Question: How would I create an HTML layout that has a fixed toolbar at the top, a fixed toolbar at the bottom - and a single centered DIV (centered, vertically and horizontally). Also, I'm trying to get the centered DIV to be responsive, when user resizes window.
I've included a mockup/screenshot:

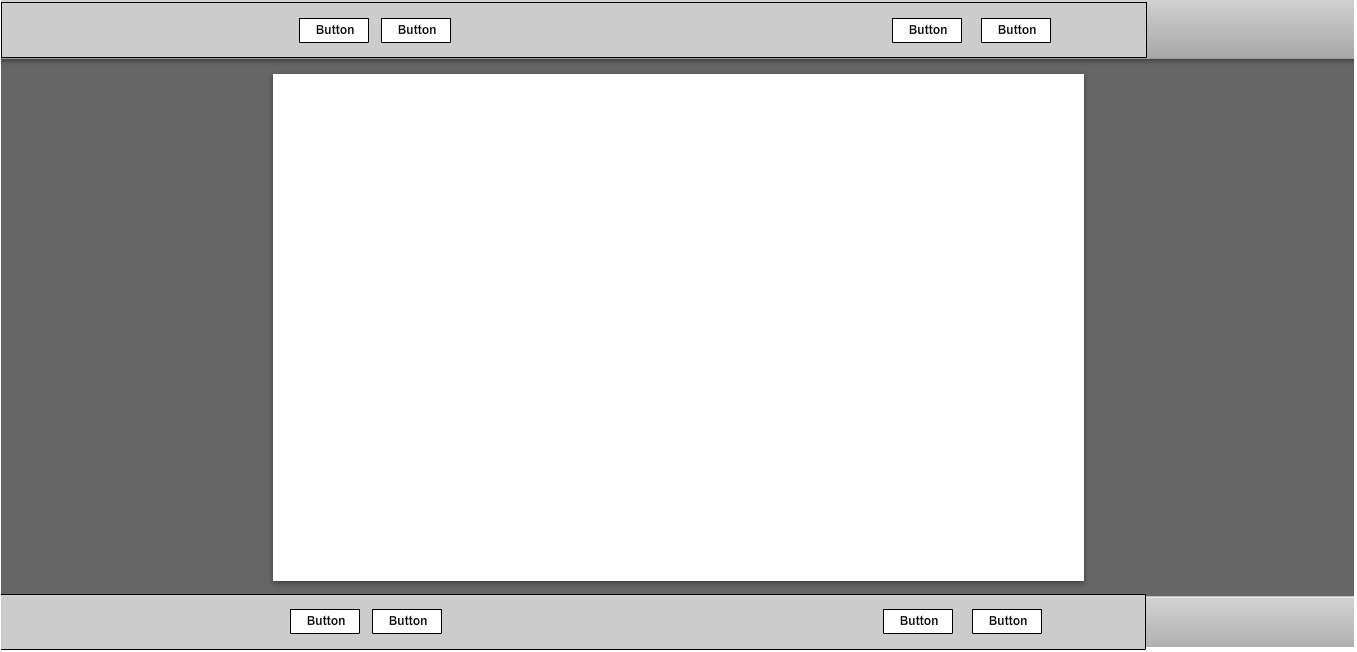
Answer: Can this Help?
'''
html, body{
margin: 0;
height: 100%;
background-color: #555;
}
#topToolBar{
position: absolute;
top: 0;
height: 50px;
width: 100%;
background-color: #ccc;
}
#bottomToolBar{
position: absolute;
bottom: 0;
height: 50px;
width: 100%;
background-color: #ccc;
}
#centerDivWrapper{
width: 80%;
height: 100%;
margin: 0 auto;
}
#centerDiv{
padding: 55px 0;
height: 100%;
-webkit-box-sizing: border-box;
box-sizing: border-box;
}
#centerDivContent{
width: 100%;
height: 100%;
-webkit-box-sizing: border-box;
box-sizing: border-box;
background-color: #fff;
border: solid 3px #000;
overflow-y: auto;
}
'''
'''
<div id="topToolBar"></div>
<div id="centerDivWrapper">
<div id="centerDiv">
<div id="centerDivContent">
Lorem ipsum dolor sit amet
</div>
</div>
</div>
<div id="bottomToolBar"></div>
'''